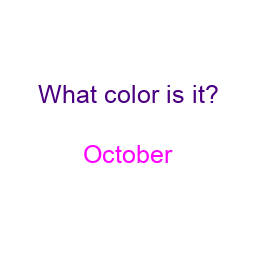
Color: magenta
Background color: white
Question text color: indigo